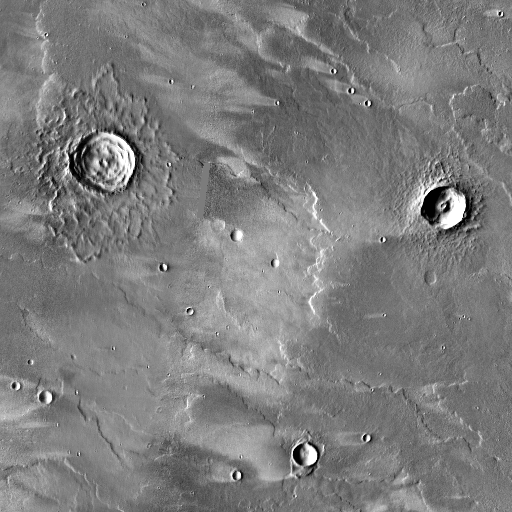
Crater classes present: Background, Other, Layered